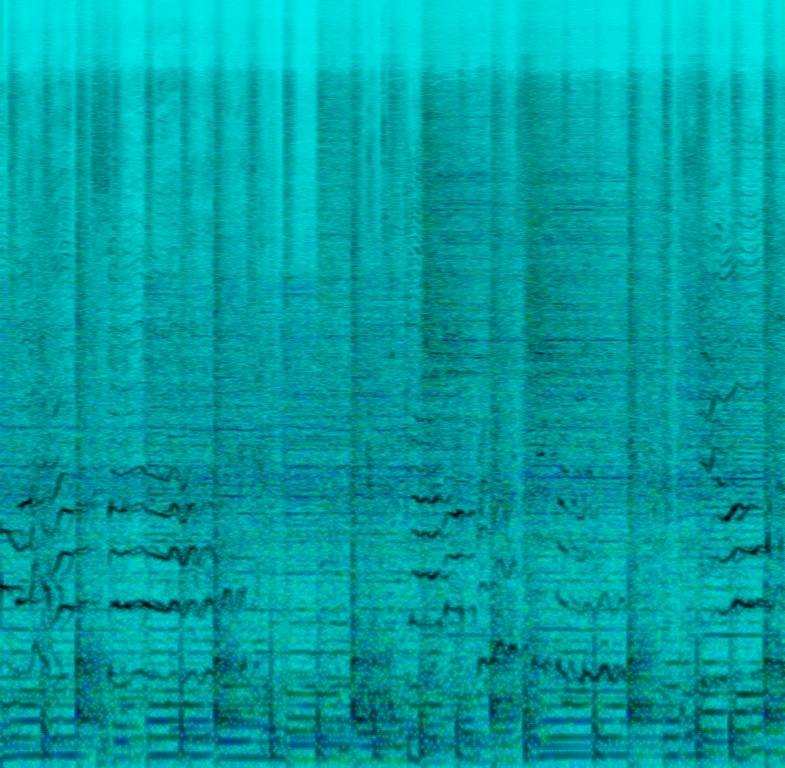
This audio contains a male voice singing in a higher pitch along to acoustic drums with an e-bass playing a melody. The e-guitar also follows that bassline. Another e-guitar is strumming chords in a higher key in the background. This song may be playing in a music video telling a story.